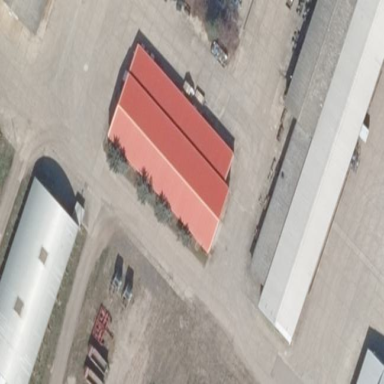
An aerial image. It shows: Commercial building.